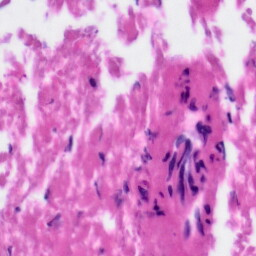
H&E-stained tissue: Tonsil